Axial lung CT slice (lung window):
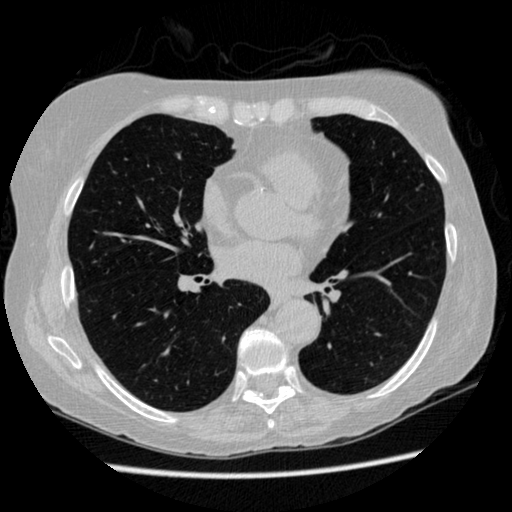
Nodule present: no